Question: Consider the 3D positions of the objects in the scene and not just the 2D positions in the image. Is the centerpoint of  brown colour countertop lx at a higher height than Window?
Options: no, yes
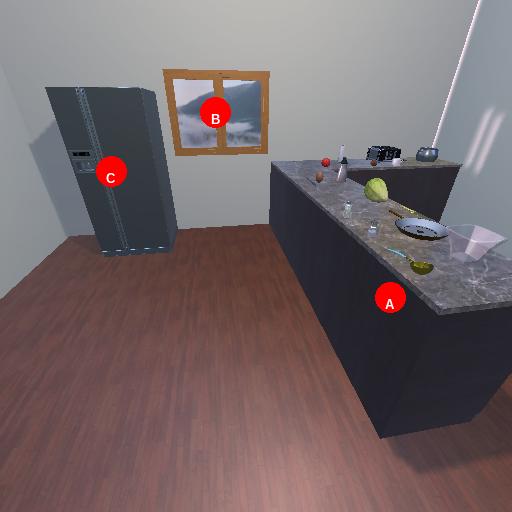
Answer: no